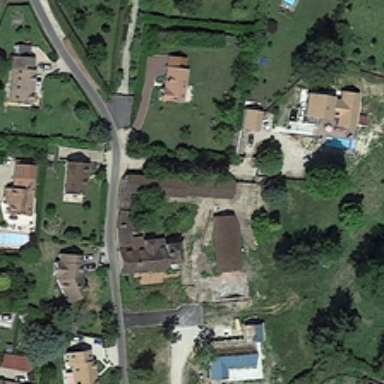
Some buildings and many green trees are in a medium residential area .